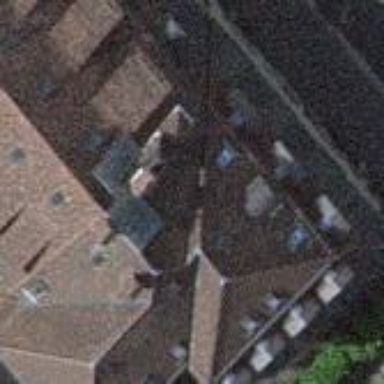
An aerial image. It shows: Maroon mansard roofed apartments building.